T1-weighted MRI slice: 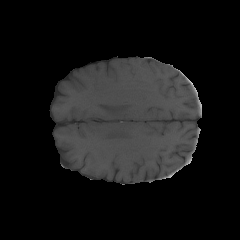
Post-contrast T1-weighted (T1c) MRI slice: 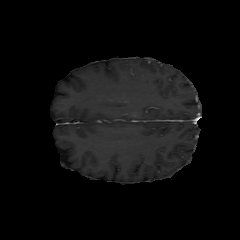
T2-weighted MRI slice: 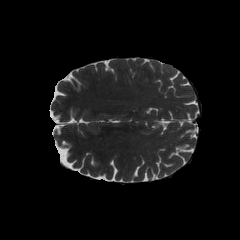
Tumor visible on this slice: yes